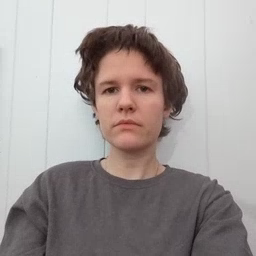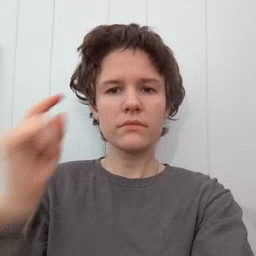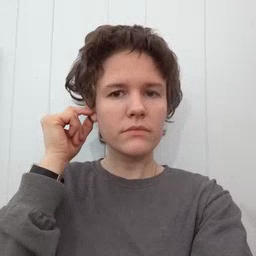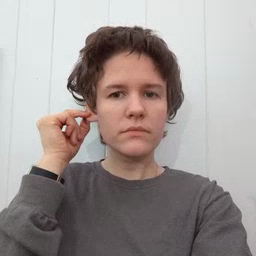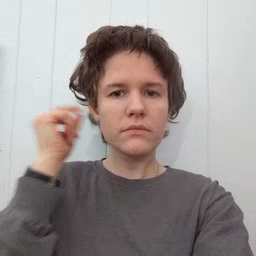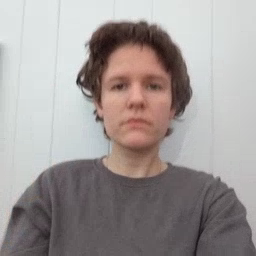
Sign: ear